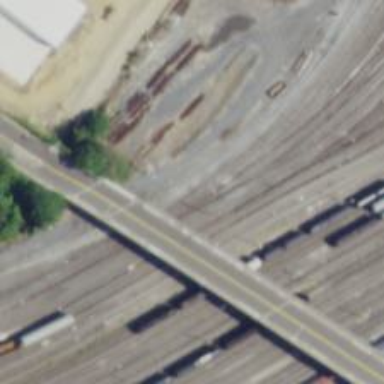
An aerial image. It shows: Railway yard in service.